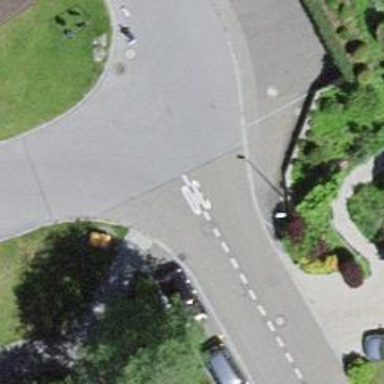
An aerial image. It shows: Road with steps.